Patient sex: M
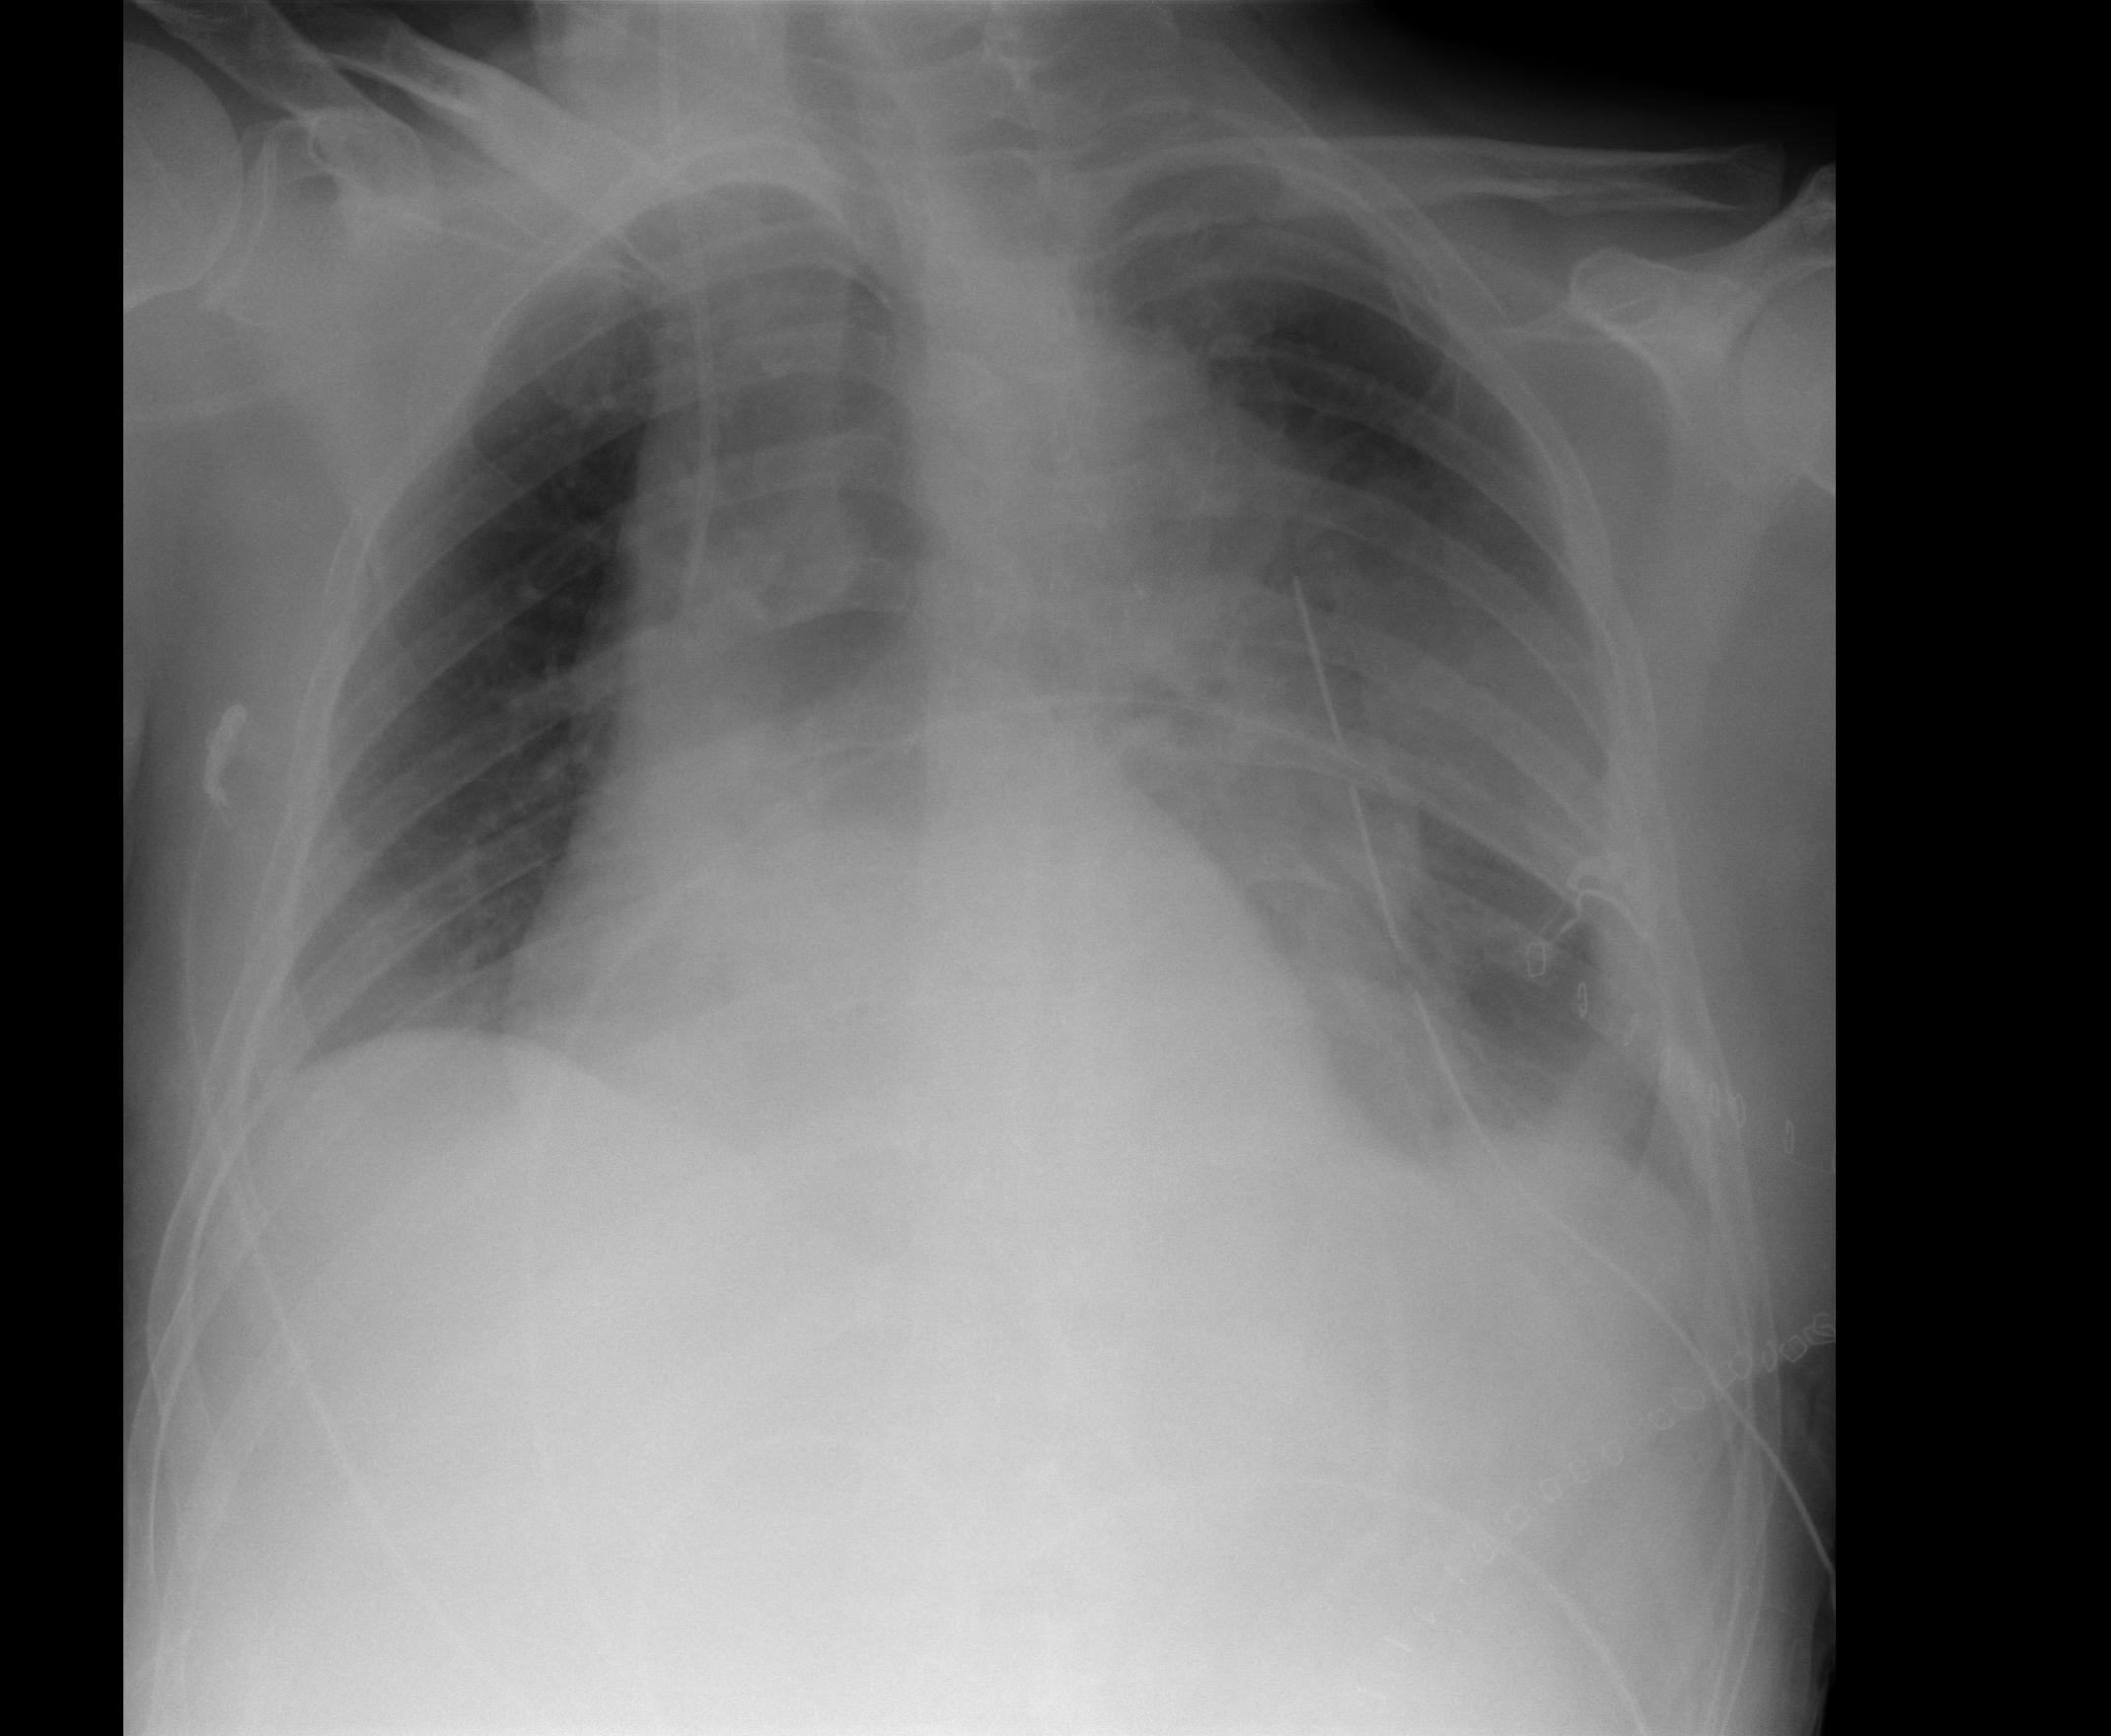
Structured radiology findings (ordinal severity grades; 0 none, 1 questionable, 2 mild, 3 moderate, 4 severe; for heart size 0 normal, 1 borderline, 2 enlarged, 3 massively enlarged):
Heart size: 0
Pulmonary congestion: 0
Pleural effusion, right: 0
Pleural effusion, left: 2
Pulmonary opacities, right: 0
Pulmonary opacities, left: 0
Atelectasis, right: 1
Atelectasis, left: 3